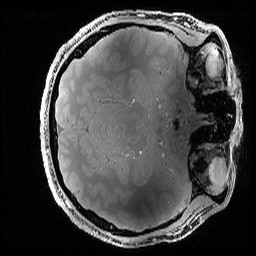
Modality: PDw
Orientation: axial
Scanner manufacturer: siemens
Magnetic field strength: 6.98 T
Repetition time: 2.36 s
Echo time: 0.00274 s